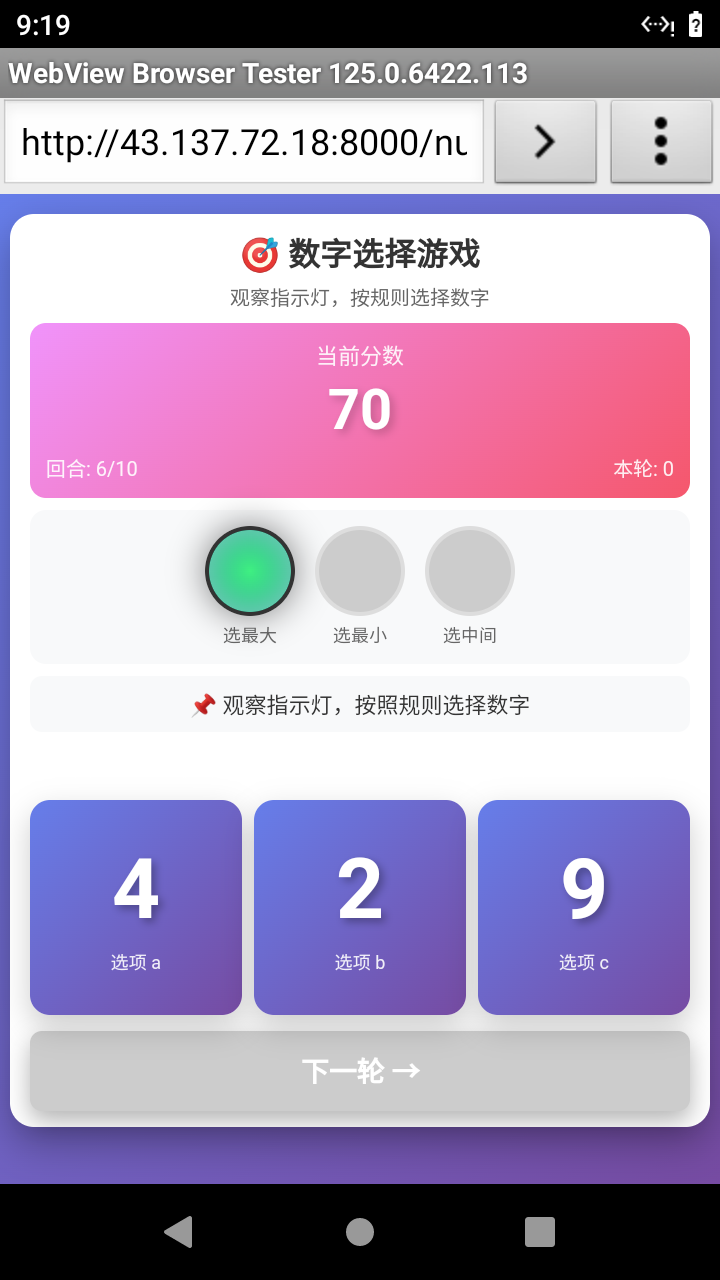

Select the correct number based on the traffic light color.
Answer: 2